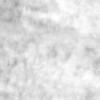
Label: no_change